Question: The numbers show how many neighbors the tile has and should show: 3 neighbors on each corner, 5 on all four edges, and everything else 8. but for some reason the right edge shows 6 instead of five.
Here is an image of what I just done:

'''
from tkinter import *
from random import choice
root = Tk()
root.geometry("544x544")
# tile class
class Tile:
def __init__(self, x, y, state=0):
self.x = x
self.y = y
self.state = state
self.button = Button(root,command=self.button_command, image=empty_block, height=28, width=28)
self.listOfNeighbors = []
self.neighbors = 0
def button_command(self):
print(self.x, self.y)
def findNeighbors(self):
self.listOfNeighbors.append(board[self.y-1][self.x])
self.listOfNeighbors.append(board[self.y][self.x-1])
self.listOfNeighbors.append(board[self.y-1][self.x-1])
try: self.listOfNeighbors.append(board[self.y+1][self.x])
except: pass
try: self.listOfNeighbors.append(board[self.y+1][self.x-1])
except: pass
try: self.listOfNeighbors.append(board[self.y-1][self.x+1])
except: pass
try: self.listOfNeighbors.append(board[self.y+1][self.x+1])
except: pass
try: self.listOfNeighbors.append(board[self.y][self.x+1])
except: pass
self.sortNeighbors()
def sortNeighbors(self):
for i in self.listOfNeighbors:
if self.y == 0:
if i.y == 15: self.listOfNeighbors.remove(i);print(self.x, self.y," ", i.x, i.y)
elif self.x == 0:
if i.x == 15: self.listOfNeighbors.remove(i);print(self.x, self.y," ", i.x, i.y)
self.neighbors = len(self.listOfNeighbors)
self.button.config(image=neighbors_images[self.neighbors])
#variable
empty_block = PhotoImage(file="images/empty-block.png")
bomb_unclicked = PhotoImage(file="images/unclicked-bomb.png")
bomb_clicked = PhotoImage(file="images/bomb-at-clicked-block.png")
neighbors_images = [
PhotoImage(file="images/0.png"),
PhotoImage(file="images/1.png"),
PhotoImage(file="images/2.png"),
PhotoImage(file="images/3.png"),
PhotoImage(file="images/4.png"),
PhotoImage(file="images/5.png"),
PhotoImage(file="images/6.png"),
PhotoImage(file="images/7.png"),
PhotoImage(file="images/8.png"),
]
board = []
for y in range(16):
temp = []
for x in range(16):
temp.append(Tile(x, y))
temp[-1].button.grid(row=y, column=x)
board.append(temp)
for i in range(40):
choice(choice(board)).state = 1
for y in board:
for x in y:
x.findNeighbors()
root.mainloop()
'''
As far as I see, the problem comes from 'line 42' in which I trying to remove from the list of neighbors any Tile that is outside the board.
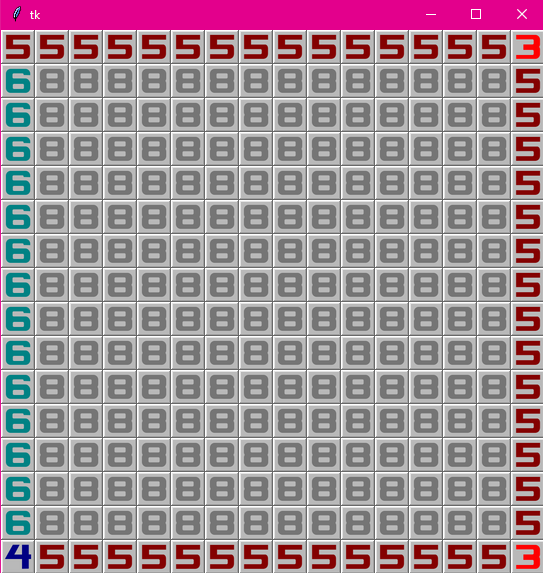
Answer: You are making it harder on yourself. I suggest being explicit and avoid adding and then removing unnecessary neighbours:
'''
def findNeighbors(self):
NEIGHBOURS = [
(-1, -1),
(-1, 0),
(-1, 1),
(0, -1),
(0, 1),
(1, -1),
(1, 0),
(1, 1)
]
for dx, dy in NEIGHBOURS:
if 0 <= self.x + dx < len(board[0]) and 0 <= self.y + dy < len(board):
self.listOfNeighbors.append(board[self.y + dy][self.x + dx])
self.sortNeighbors()
def sortNeighbors(self):
self.neighbors = len(self.listOfNeighbors)
self.button.config(image=neighbors_images[self.neighbors])
'''